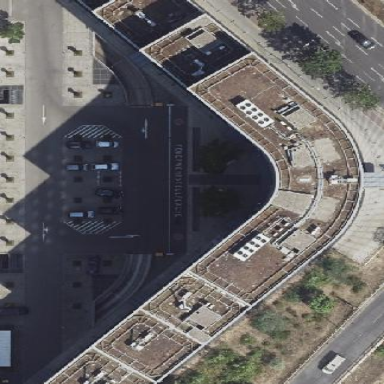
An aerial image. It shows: Office building with flat roof.